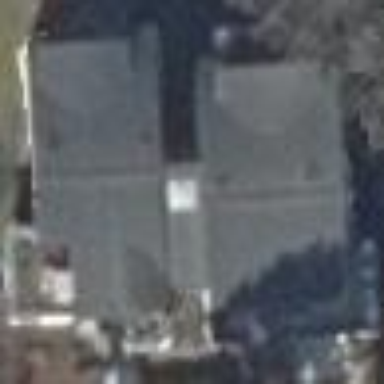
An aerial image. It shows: Building with apartments featuring unique double saltbox roof shape.